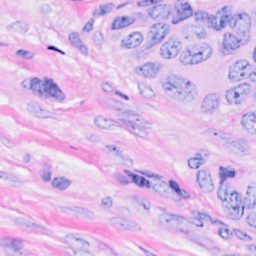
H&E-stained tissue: Breast